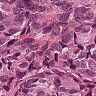
Metastatic tissue present: yes